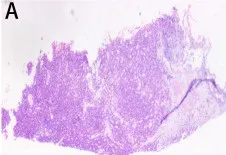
Lung puncture pathology results. (A, D) HE revealed lung adenocarcinoma and prostate cancer histology (20x) and (200x).
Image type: pathology (h&e)